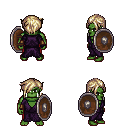
a pixel art fantasy rpg character, male body template, orc, green skin, purple robe, red pants, white blonde pixie cut hairstyle, leather bracers, shield, four views (front, back, left, right), 2x2 character sprite sheet, small pixel art, hard edges, no anti-aliasing